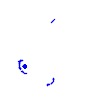
Particle: pion